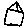
Label: house